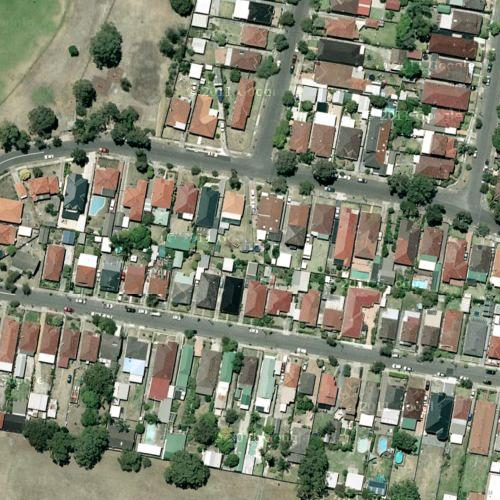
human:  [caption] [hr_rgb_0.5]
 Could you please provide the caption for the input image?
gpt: Lots of houses with different colours of roofs arranged densely .

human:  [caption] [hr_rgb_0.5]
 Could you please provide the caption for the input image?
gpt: This is a residential area with houses densely arranged and divided into rectangles by some roads .

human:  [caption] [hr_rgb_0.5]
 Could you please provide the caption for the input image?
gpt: A town with many houses arranged densely while some roads go through this area .

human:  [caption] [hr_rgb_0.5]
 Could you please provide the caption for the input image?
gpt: A residential area with houses arranged neatly and divided into rectangles by some roads .

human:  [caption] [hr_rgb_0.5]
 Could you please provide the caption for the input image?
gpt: A residential area with houses arranged neatly and divided into rectangles by some roads .